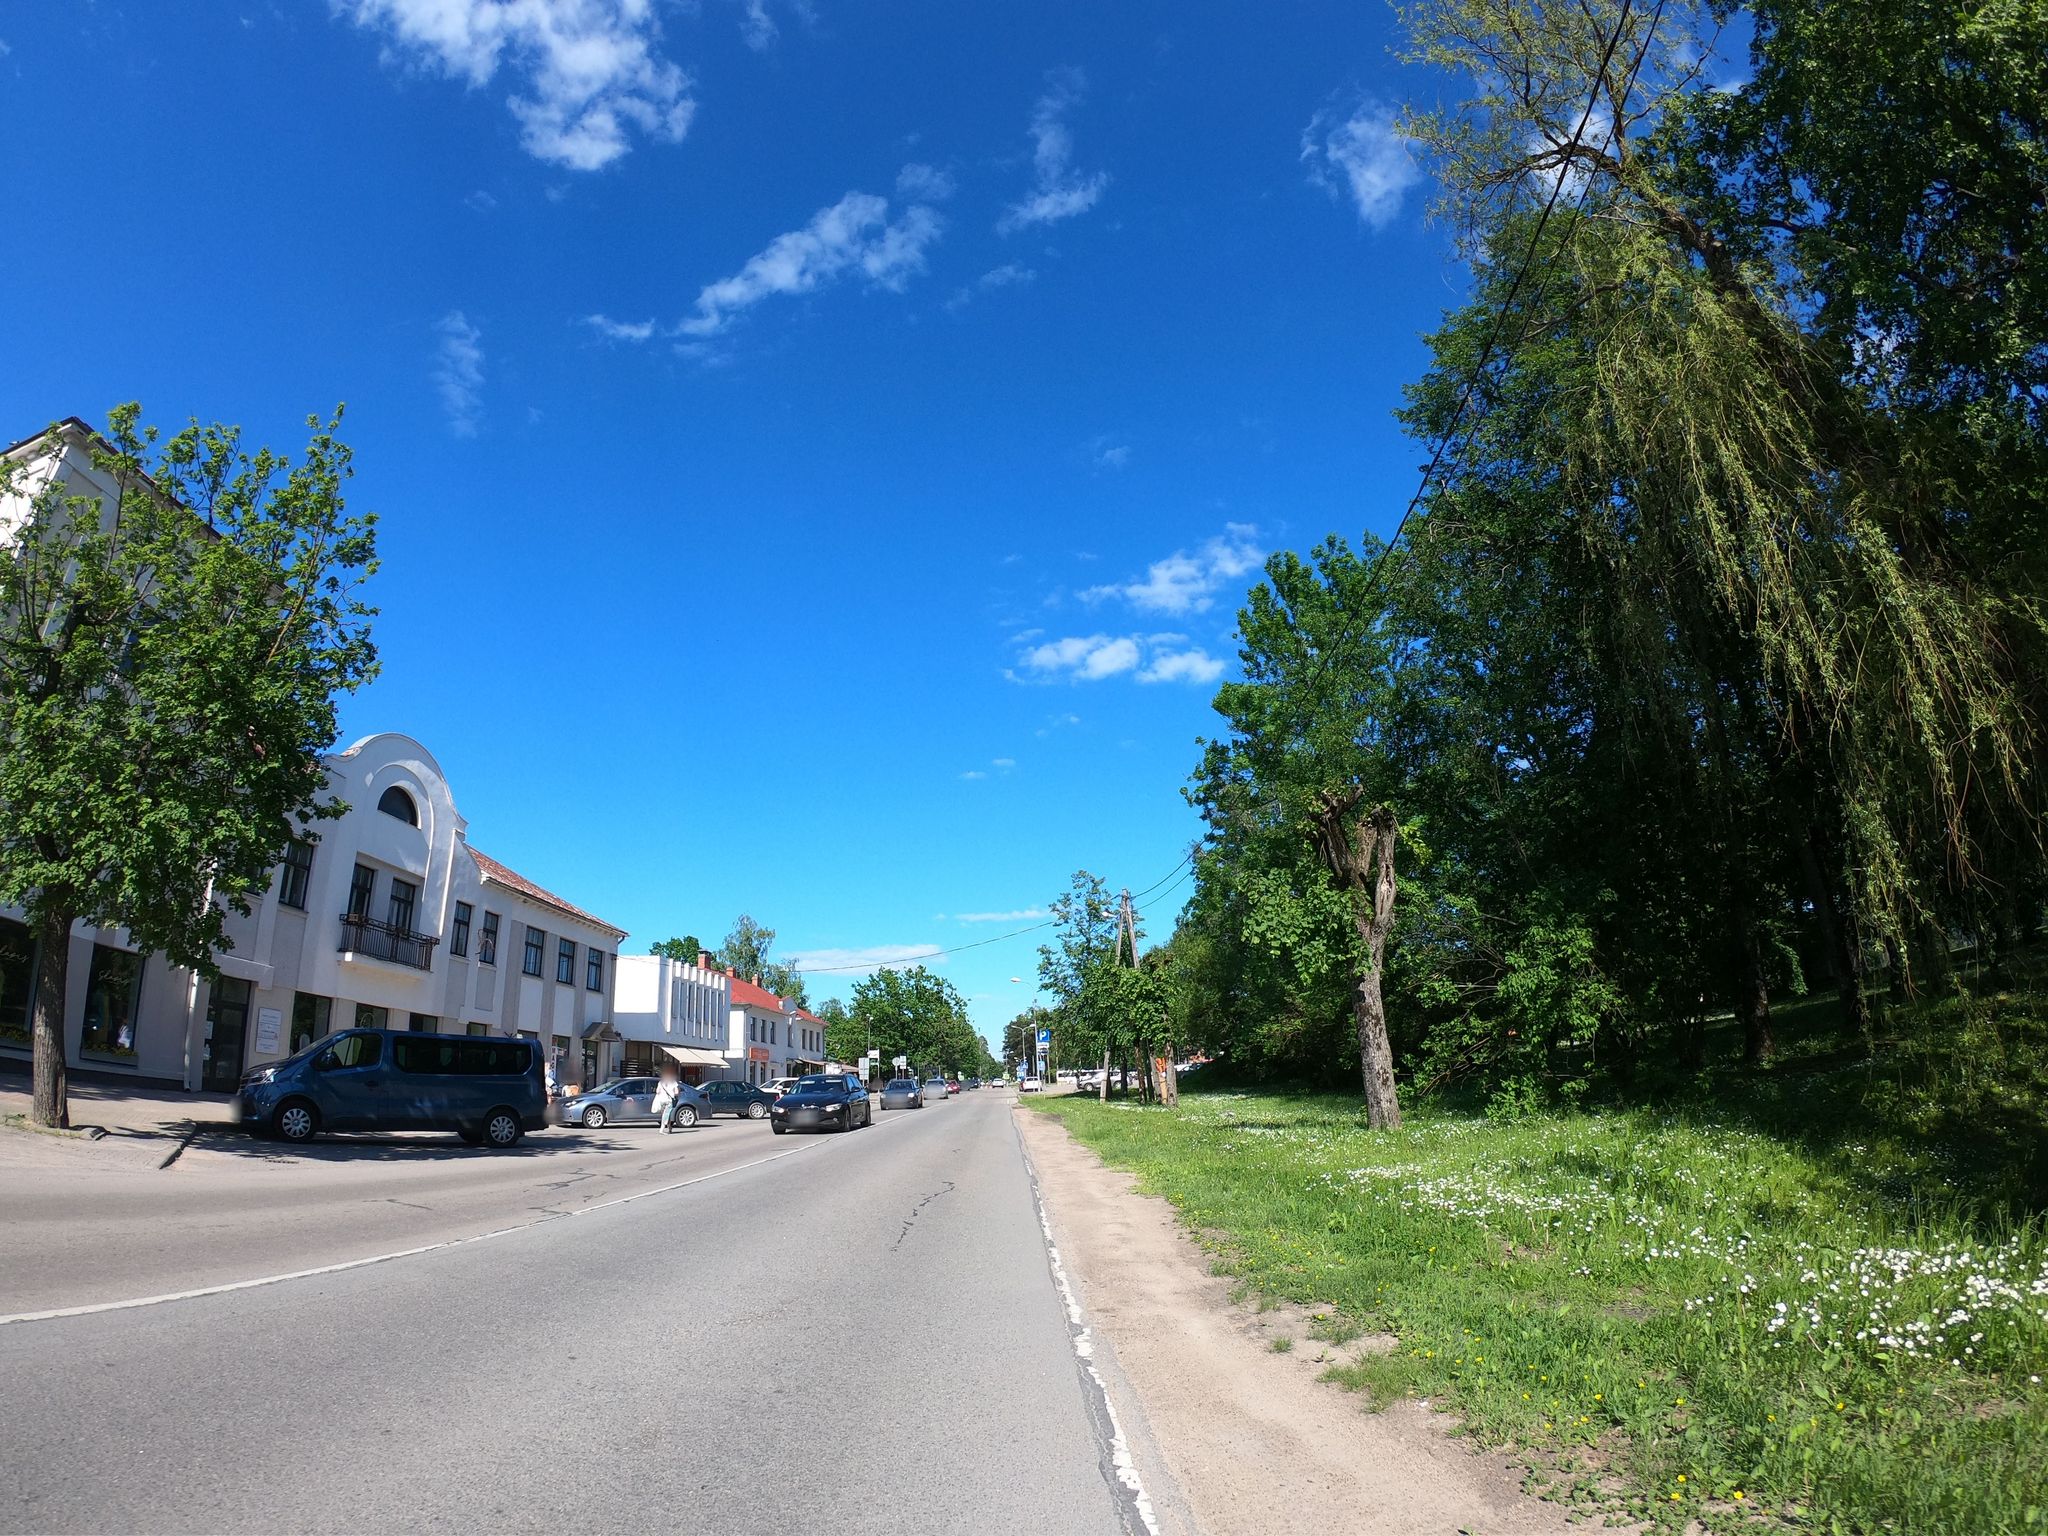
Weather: clear
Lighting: day
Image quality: good
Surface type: cycling surface
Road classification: primary
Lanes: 2.0
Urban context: rural cluster
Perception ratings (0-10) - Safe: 9.02, Lively: 9.05, Beautiful: 9, Boring: 3.83, Depressing: 4.11, Wealthy: 5.78